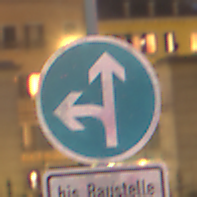
Verkehrszeichen: VorgeschriebeneFahrtrichtungGeradeausOderLinks
Zusatzzeichen unten: SonstigeFahrzeugePersonengruppenFrei2
Umgebung: Outdoor, Urban
Tageszeit: Night
Wetter: Clear
Licht: Artificial
Jahreszeit: NotSpecified
Kontrast: HighContrast